Interaction volume radius: 5 \u00c5
Interaction volume height: 15 \u00c5
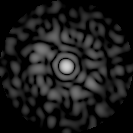
Disorder parameter: 0.8138